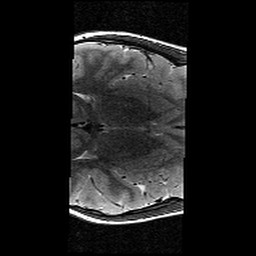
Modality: T2w
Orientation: axial
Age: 9
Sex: female
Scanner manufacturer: siemens
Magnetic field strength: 3 T
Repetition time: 9.23 s
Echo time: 0.067 s